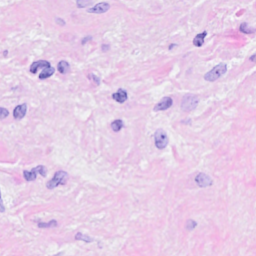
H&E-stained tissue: Breast